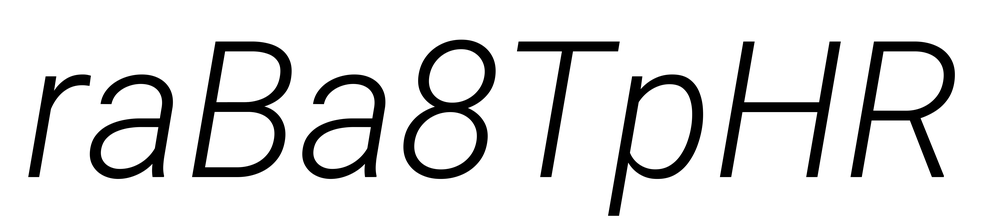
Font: Roboto-Italic_Light_Italic